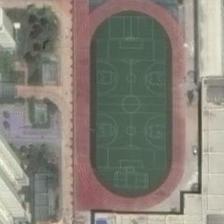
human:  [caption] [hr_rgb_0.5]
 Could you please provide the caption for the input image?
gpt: a playground is surrounded by some buildings and green plants .

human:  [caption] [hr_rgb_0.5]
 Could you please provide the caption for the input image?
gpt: the playground near the edifice is divided into several basketball courts .

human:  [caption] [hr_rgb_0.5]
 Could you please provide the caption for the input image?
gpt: several large buildings and some green trees are around a playground .

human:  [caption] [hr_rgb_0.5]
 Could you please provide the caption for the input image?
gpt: a large playground is surrounded by many green trees and several buildings .

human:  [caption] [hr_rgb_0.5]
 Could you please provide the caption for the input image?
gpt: a playground is surrounded by some buildings and green plants .